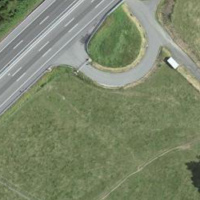
EUNIS habitat code: 57
Species observed at this site:
Buteo buteo